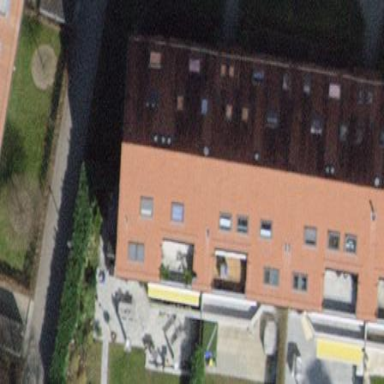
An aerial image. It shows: Image showing building with apartments.